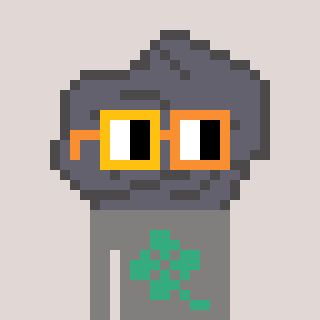
a pixel art character with square yellow and orange glasses, a rock-shaped head and a bluegrey-colored body on a warm background